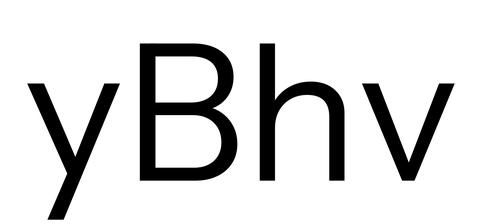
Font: InstrumentSans_Regular